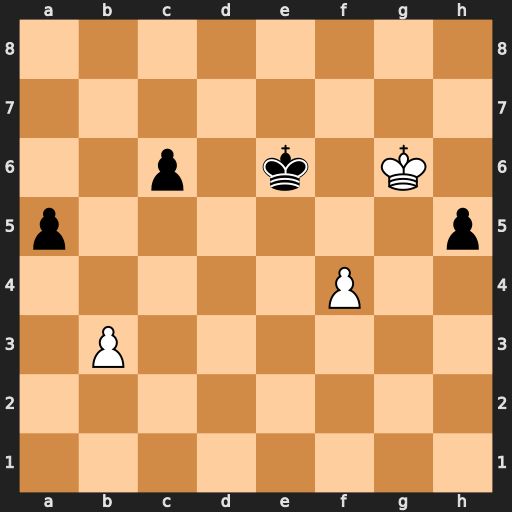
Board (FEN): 8/8/2p1k1K1/p6p/5P2/1P6/8/8
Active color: w
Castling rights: -
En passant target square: -
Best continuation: f5+ Ke7 Kg7 h4 f6+